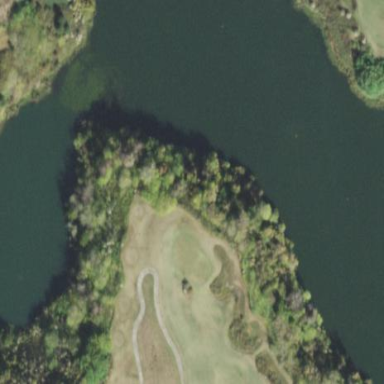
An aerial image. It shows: Water hazard in golf course. The hazard is natural water feature.